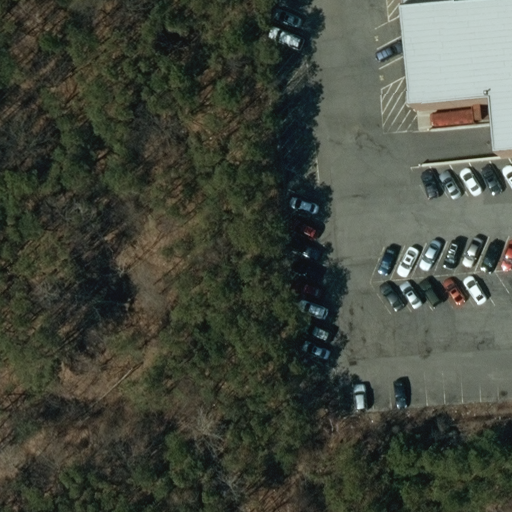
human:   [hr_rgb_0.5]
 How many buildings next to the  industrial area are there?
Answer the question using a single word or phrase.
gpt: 1

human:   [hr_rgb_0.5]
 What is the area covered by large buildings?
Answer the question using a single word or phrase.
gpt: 2392m2

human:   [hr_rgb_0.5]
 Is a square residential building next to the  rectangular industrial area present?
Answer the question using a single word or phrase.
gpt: no

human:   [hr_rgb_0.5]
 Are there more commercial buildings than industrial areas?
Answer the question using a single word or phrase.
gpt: no

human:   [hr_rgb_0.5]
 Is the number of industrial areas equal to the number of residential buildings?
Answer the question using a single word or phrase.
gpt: no

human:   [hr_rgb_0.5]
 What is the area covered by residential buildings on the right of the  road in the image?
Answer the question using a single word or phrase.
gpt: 0m2

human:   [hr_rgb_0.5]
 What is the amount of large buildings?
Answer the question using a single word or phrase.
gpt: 1

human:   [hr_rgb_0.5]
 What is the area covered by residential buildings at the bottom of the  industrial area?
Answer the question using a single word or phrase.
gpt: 0m2

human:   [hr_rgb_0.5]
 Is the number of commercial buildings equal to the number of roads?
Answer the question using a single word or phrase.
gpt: yes

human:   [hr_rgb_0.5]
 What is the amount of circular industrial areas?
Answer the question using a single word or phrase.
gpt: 0

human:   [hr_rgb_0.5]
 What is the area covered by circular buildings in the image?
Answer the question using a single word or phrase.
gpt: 0m2

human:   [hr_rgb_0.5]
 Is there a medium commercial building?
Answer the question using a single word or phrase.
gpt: no

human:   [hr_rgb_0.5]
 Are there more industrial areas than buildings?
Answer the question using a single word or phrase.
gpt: no

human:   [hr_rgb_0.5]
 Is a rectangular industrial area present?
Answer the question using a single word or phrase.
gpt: yes

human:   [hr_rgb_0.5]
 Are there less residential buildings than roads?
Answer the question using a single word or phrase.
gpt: yes

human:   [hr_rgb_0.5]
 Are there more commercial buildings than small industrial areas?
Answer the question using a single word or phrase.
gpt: yes

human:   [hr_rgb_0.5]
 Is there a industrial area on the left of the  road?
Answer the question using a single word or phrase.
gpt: yes

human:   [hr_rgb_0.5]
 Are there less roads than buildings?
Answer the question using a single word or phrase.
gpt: no

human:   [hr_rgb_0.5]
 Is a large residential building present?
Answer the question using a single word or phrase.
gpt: no

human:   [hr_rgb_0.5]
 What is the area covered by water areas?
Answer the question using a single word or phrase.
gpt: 0m2

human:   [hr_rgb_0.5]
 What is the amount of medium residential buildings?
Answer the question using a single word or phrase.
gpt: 0

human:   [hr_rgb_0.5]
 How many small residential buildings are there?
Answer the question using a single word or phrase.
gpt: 0

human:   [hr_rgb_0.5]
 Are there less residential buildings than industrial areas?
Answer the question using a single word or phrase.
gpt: yes

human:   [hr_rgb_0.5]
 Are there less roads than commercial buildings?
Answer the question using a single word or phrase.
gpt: no

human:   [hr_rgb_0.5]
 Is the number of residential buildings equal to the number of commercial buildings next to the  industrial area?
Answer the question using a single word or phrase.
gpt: no

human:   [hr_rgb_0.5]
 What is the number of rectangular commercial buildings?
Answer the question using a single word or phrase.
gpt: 0

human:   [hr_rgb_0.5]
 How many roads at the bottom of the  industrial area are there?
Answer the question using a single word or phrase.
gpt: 1

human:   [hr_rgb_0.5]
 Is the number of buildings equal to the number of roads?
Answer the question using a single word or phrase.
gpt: yes

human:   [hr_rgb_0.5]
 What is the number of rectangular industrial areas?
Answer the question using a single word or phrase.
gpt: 1

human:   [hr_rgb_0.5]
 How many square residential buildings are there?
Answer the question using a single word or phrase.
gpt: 0

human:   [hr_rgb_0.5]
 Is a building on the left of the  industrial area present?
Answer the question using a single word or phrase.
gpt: no

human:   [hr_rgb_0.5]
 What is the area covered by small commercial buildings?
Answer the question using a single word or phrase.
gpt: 0m2

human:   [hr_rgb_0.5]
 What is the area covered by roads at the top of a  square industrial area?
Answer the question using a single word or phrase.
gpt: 0m2

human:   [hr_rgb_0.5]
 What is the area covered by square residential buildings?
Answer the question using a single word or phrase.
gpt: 0m2

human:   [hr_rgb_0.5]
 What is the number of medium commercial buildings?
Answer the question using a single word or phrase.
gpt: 0

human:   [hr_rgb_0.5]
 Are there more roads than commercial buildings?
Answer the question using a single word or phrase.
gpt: no